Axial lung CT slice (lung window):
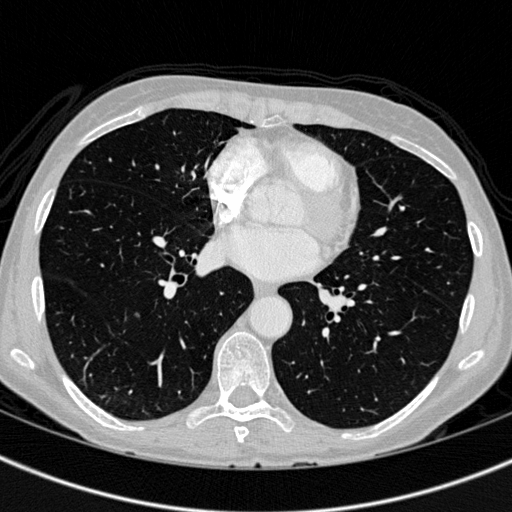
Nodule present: no